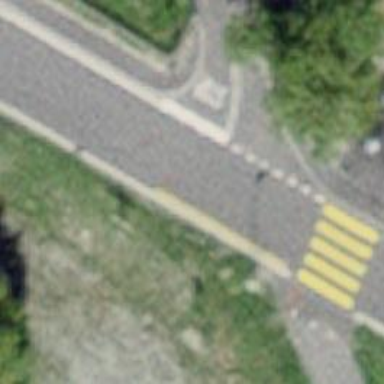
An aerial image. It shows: Uncontrolled road crossing.